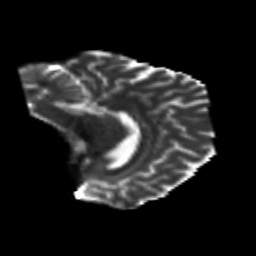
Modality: T2w
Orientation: sagittal
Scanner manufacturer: siemens
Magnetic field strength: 3 T
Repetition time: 6.8 s
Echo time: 0.093 s